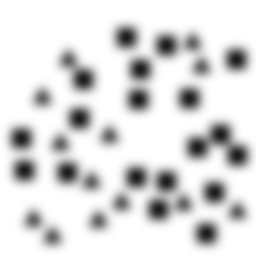
Squares: 19
Triangles: 13
Stars: 0
Total shapes: 32